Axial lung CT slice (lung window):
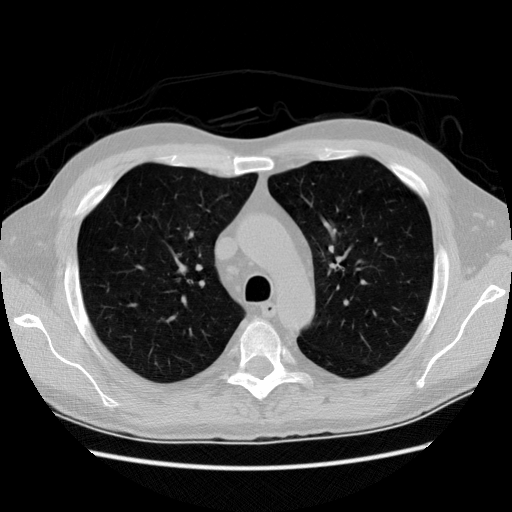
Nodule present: no